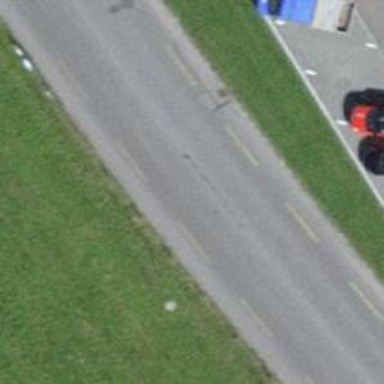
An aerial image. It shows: Tertiary road with designated cycle lane.